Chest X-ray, PA view. Patient: 34 years old, sex F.
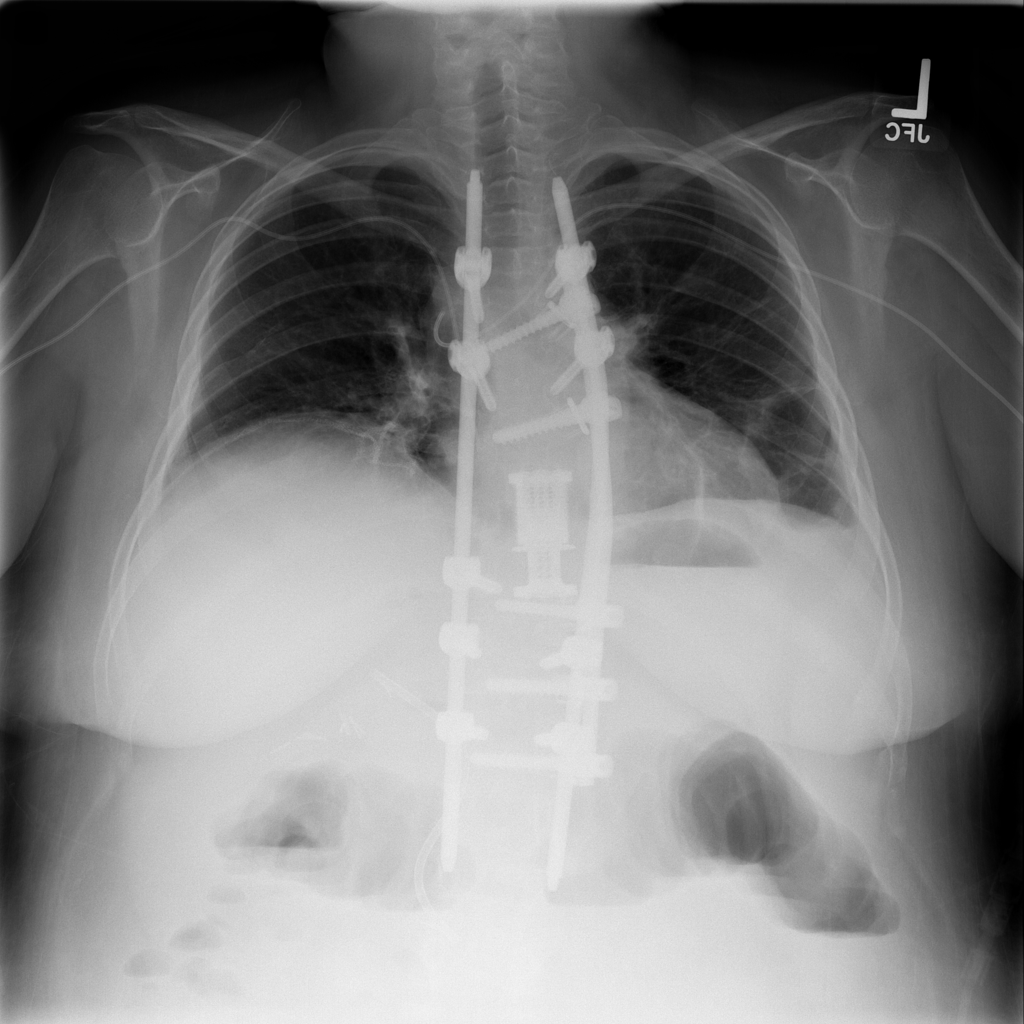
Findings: No Finding